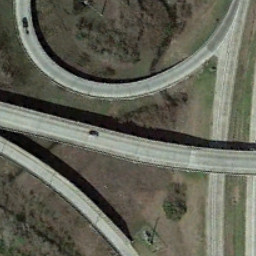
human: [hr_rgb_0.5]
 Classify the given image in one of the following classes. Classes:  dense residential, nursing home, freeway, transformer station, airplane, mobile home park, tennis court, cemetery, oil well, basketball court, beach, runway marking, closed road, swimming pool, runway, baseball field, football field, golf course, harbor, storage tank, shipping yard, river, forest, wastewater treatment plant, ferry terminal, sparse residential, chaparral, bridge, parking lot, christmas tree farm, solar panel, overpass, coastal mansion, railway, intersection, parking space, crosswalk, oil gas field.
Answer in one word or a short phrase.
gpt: overpass